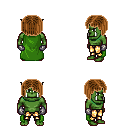
a pixel art fantasy rpg character, male body template, orc, green skin, green cape, gold greaves, brown pageboy hairstyle, metal gloves, four views (front, back, left, right), 2x2 character sprite sheet, small pixel art, hard edges, no anti-aliasing